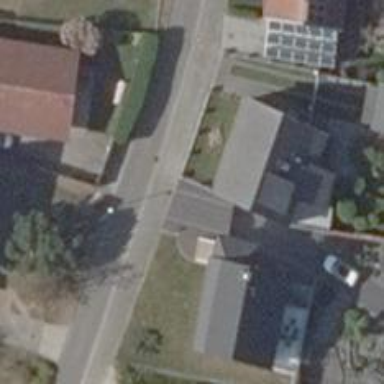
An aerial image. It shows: Paved living street.